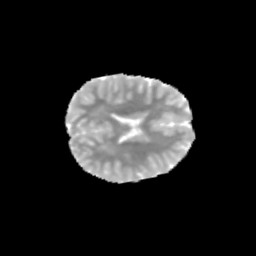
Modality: MD
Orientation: axial
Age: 12
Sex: female
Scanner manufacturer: siemens
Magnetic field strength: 3 T
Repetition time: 3.8 s
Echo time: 0.07 s